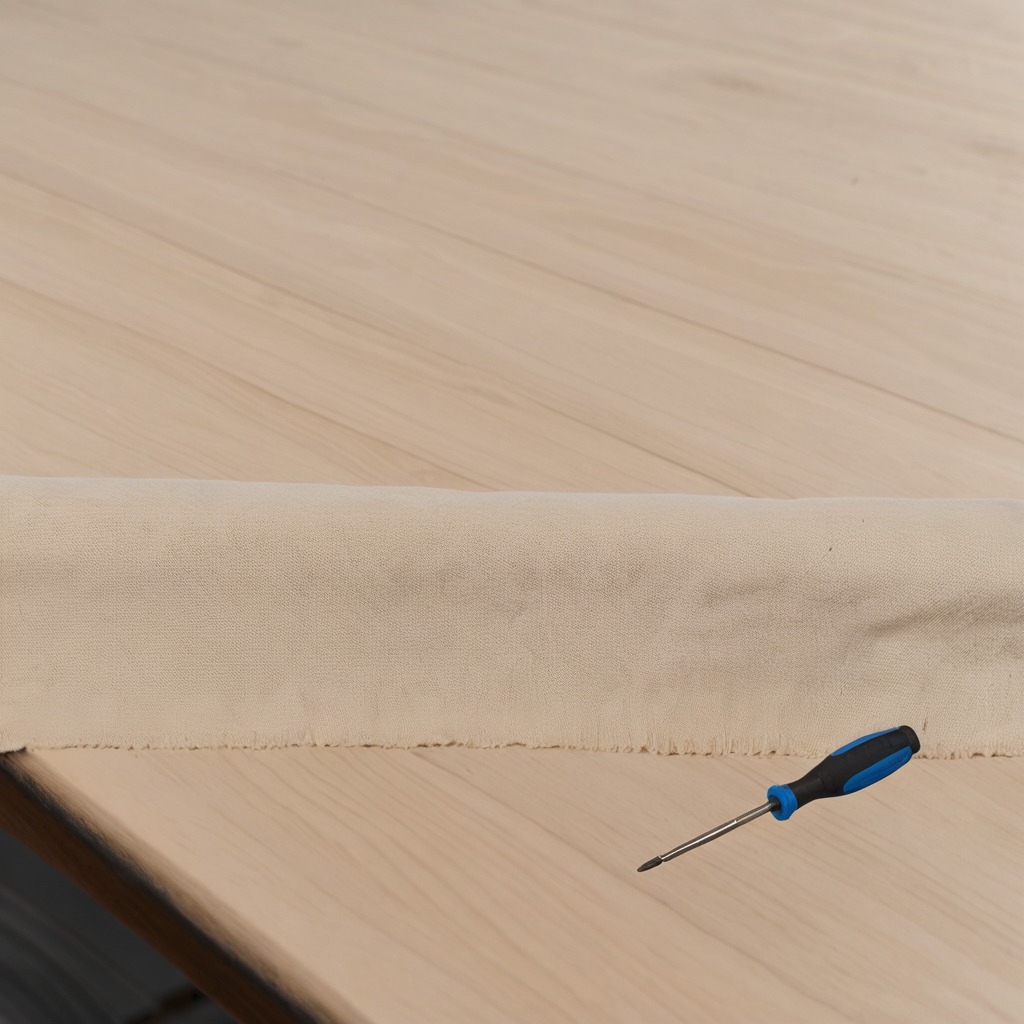
A screwdriver lies on a wooden table in an outdoor workshop during daytime bright natural light soft shadows worn but beneath the cloth.